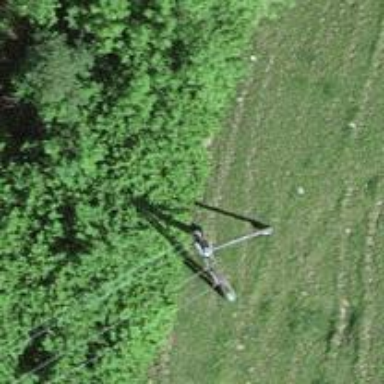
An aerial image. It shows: Minor power line.